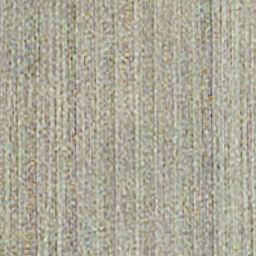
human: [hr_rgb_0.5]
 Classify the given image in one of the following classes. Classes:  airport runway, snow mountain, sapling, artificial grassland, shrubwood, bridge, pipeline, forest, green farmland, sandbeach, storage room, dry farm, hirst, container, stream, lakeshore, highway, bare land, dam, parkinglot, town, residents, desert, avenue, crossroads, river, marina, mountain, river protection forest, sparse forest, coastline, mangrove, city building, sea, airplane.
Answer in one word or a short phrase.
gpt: dry farm